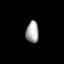
Tissue: lung
Cell type: Endothelial cells
Senescence score: 0.5728
Nuclear area (px): 272
Mean DAPI intensity: 165.515